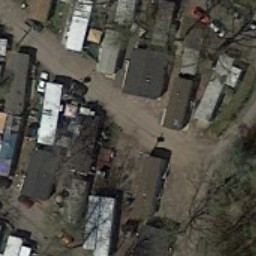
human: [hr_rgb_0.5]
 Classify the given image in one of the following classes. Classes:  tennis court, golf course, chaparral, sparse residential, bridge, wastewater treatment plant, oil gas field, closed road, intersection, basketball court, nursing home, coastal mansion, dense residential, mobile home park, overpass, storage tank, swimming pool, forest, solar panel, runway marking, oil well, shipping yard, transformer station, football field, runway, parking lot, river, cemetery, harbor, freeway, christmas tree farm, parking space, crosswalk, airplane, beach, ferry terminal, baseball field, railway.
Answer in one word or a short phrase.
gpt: mobile home park